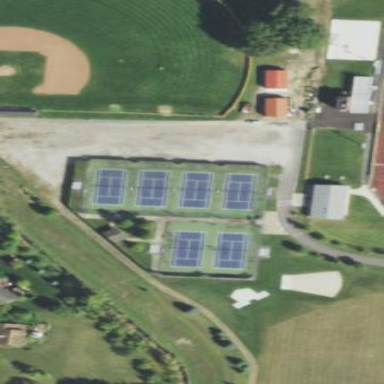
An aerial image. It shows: Tennis court enclosed by fence.